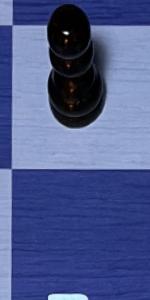
Label: Empty